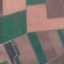
Land use / land cover class: AnnualCrop